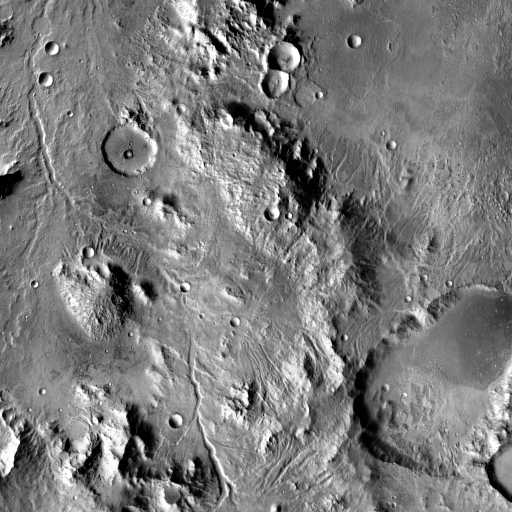
Crater classes present: Background, Other, Layered, Buried